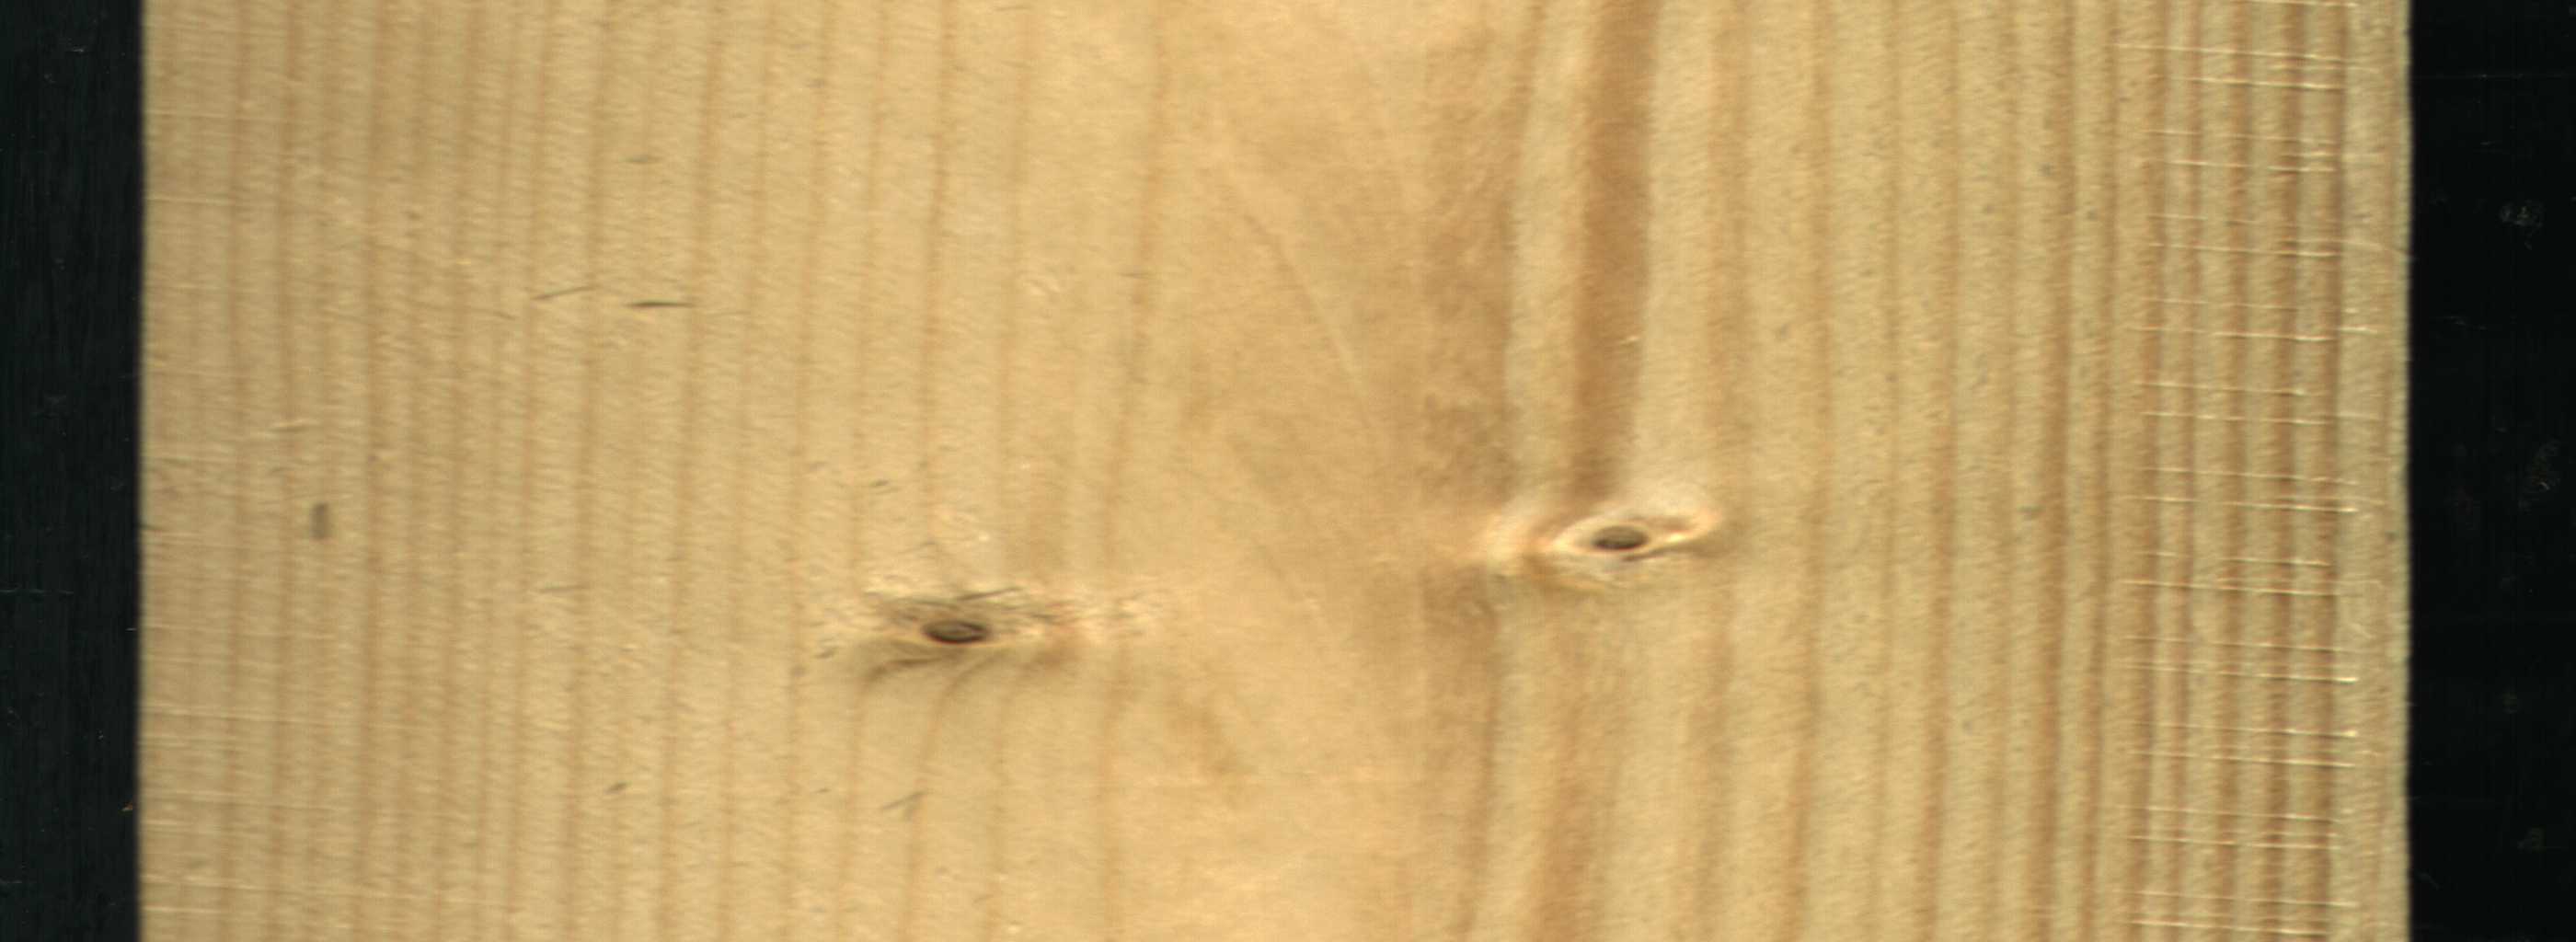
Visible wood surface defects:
Live_Knot
Live_Knot